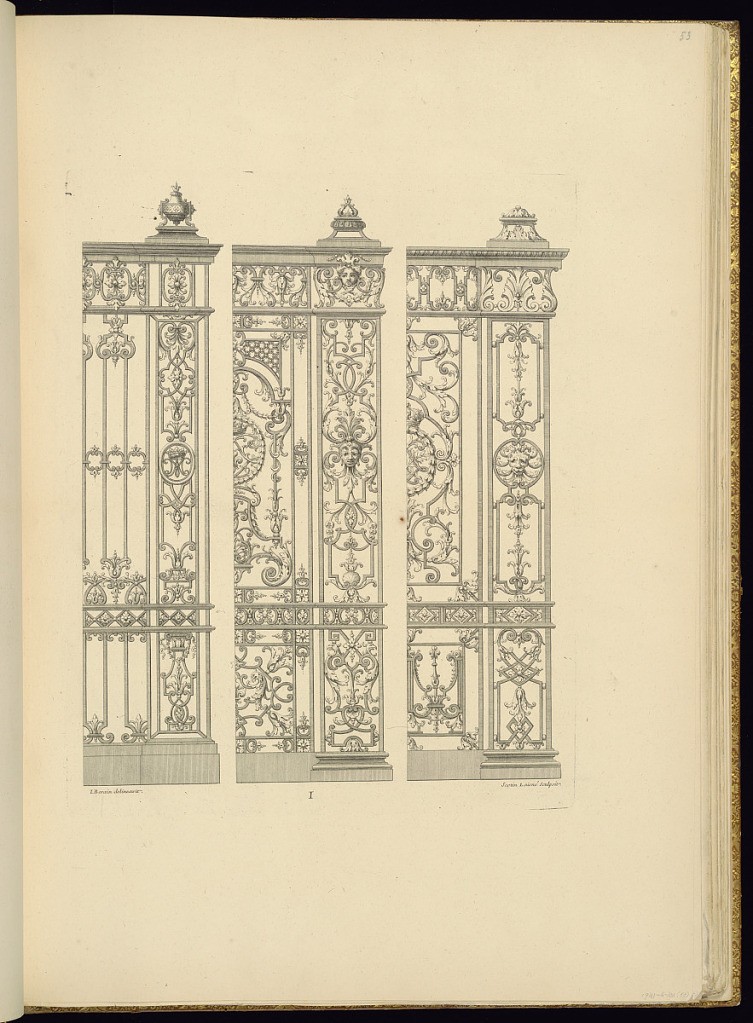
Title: Ornamented Fence Designs
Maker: Jean Berain, the elder, French, 1640-1711
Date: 1711
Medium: Engraving on laid paper
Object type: Bound print
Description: Three ornamented fence designs. The plate is signed and numbered.